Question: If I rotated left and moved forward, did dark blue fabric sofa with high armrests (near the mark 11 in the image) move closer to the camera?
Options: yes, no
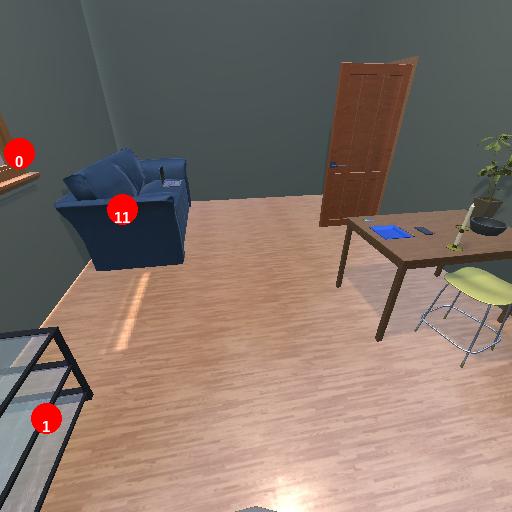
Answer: yes